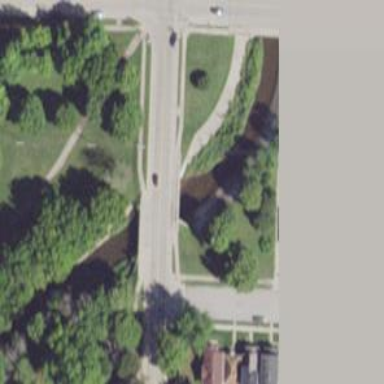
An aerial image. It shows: Tertiary road with bridge.